Platform: macOS
Application: Arc Browser
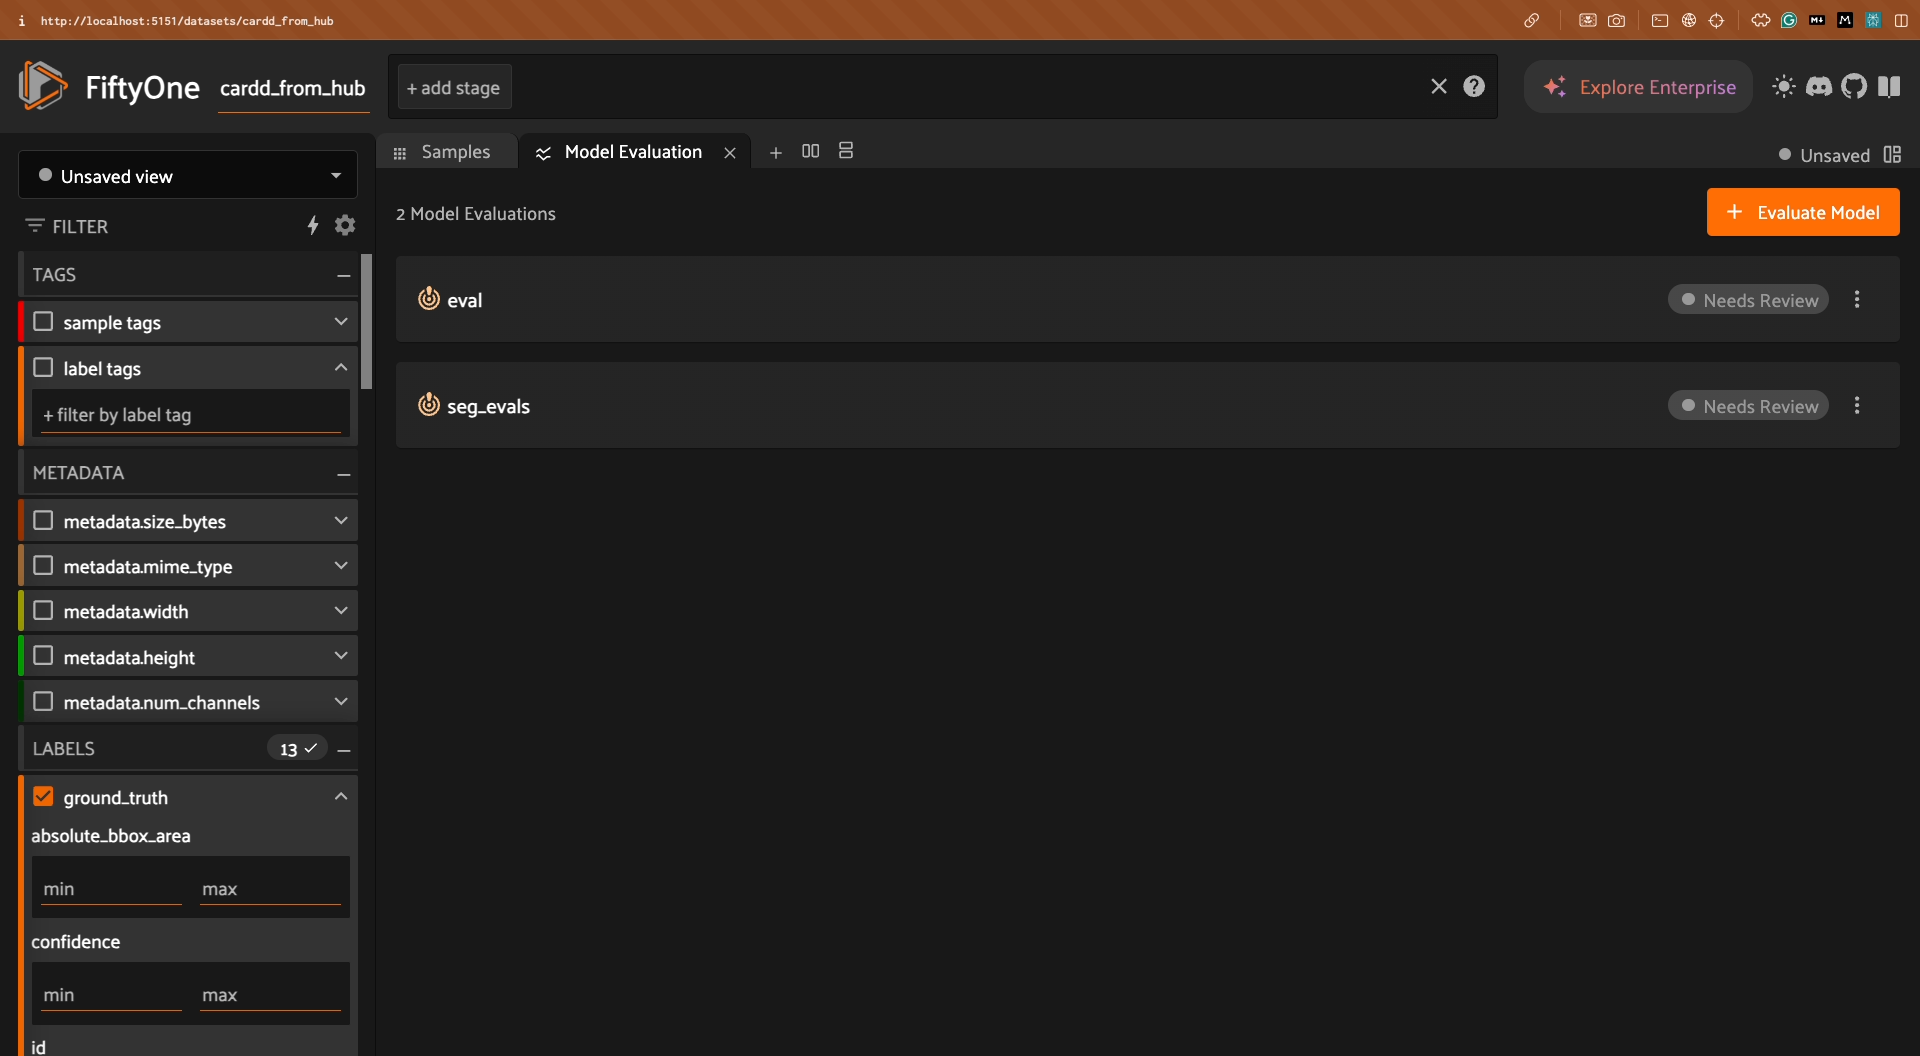
task_description: Open Model Evaluation panel below samples panel
action_type: click
element_info: Icon
steps_since_start: 1